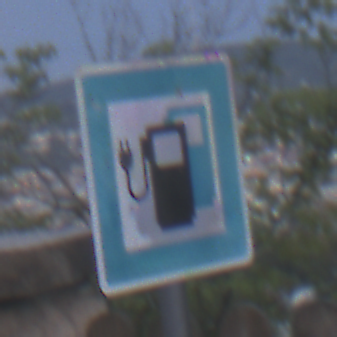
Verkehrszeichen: LadestationFuerElektrofahrzeuge
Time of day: SunriseSunset
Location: Outdoor (Urban)
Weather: PartlyCloudy
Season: NotSpecified
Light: Natural